Aerial crown-view tile of a tropical tree (Barro Colorado Island, Panama), acquired 20250124:
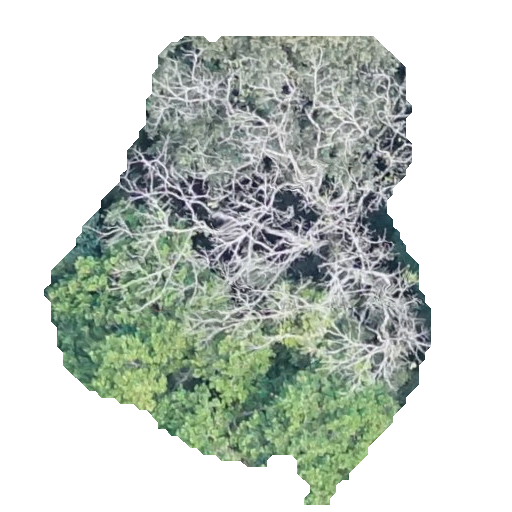
Species: Anacardium excelsum
GBIF accepted scientific name: Anacardium excelsum
Crown area: 186.399 m²